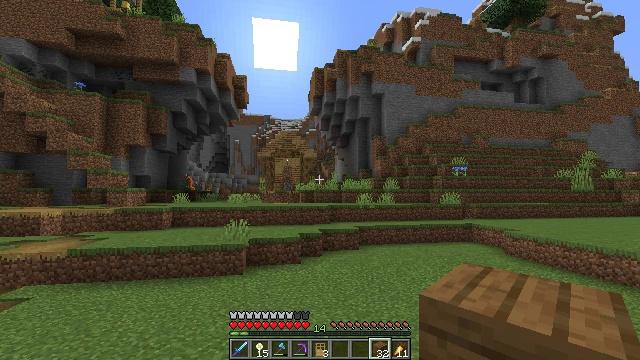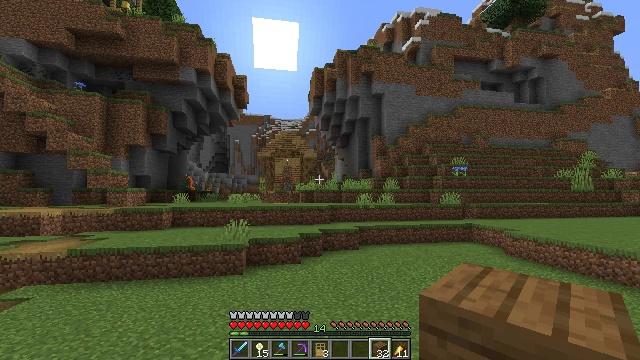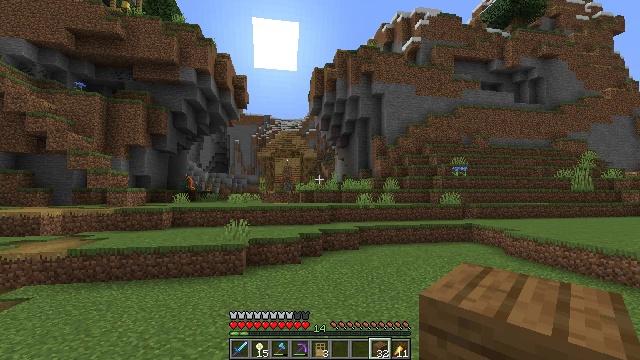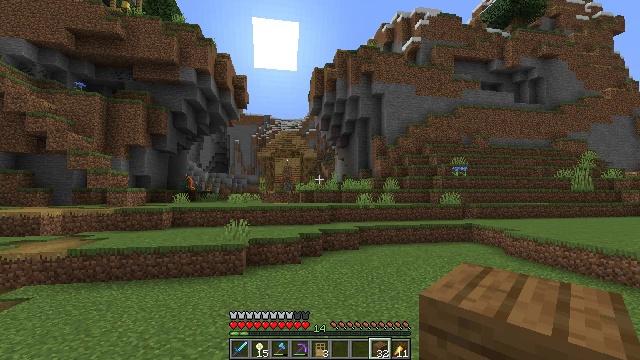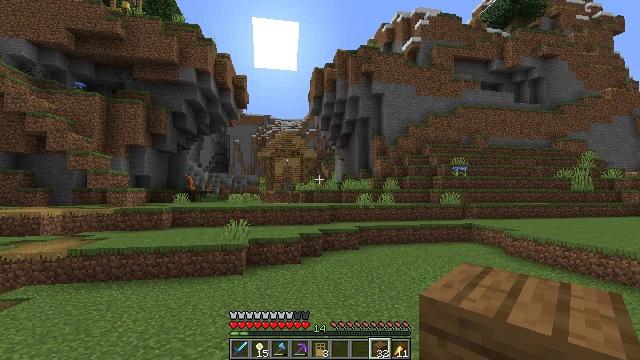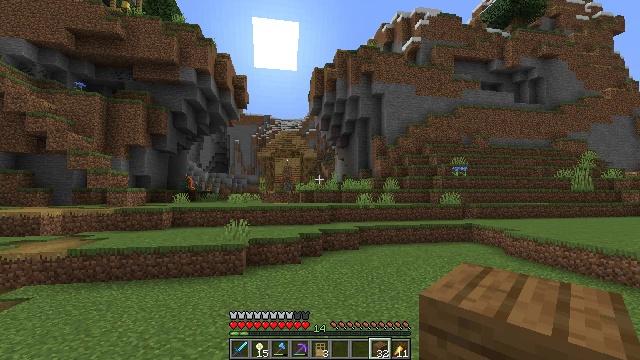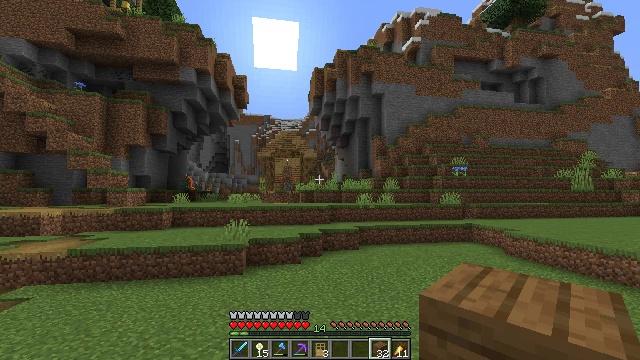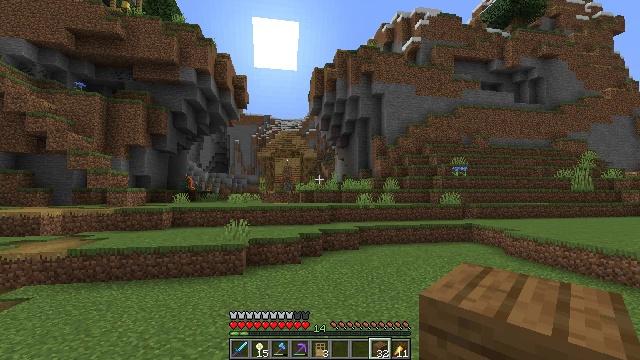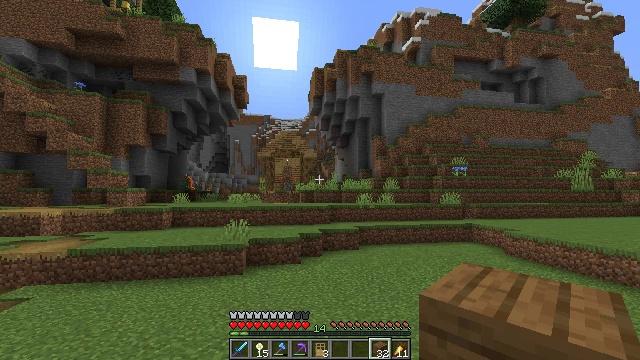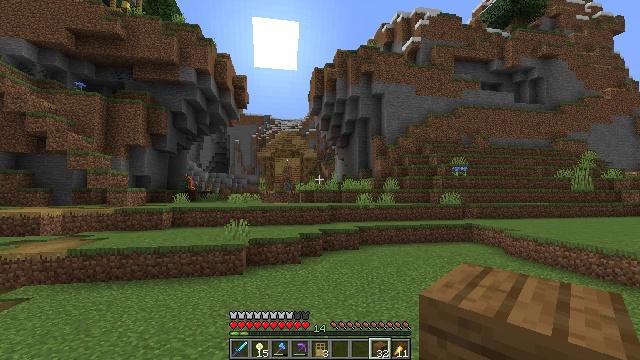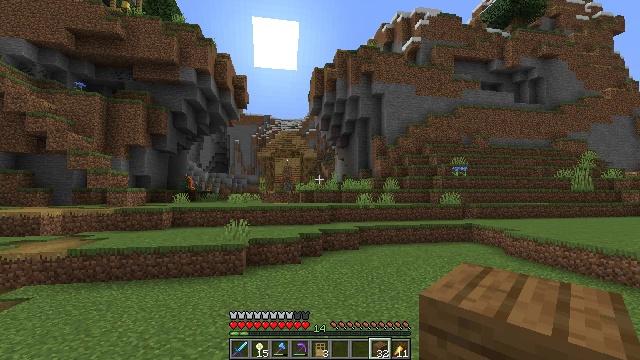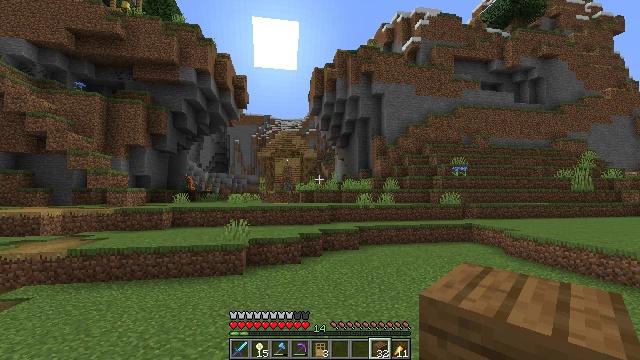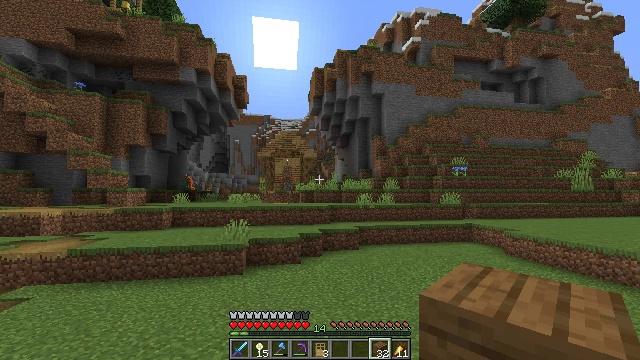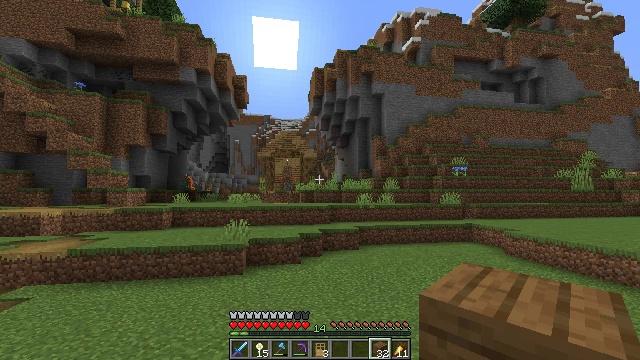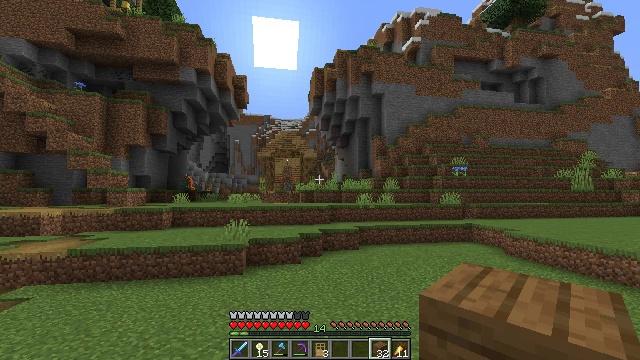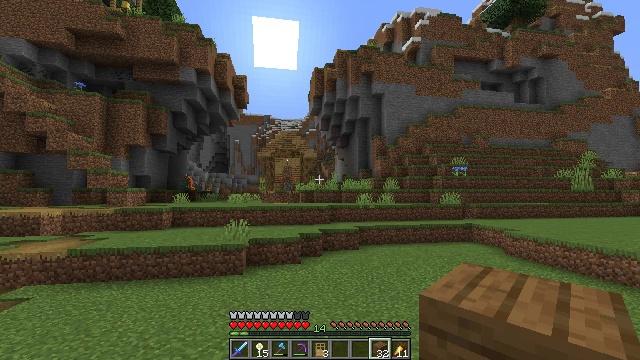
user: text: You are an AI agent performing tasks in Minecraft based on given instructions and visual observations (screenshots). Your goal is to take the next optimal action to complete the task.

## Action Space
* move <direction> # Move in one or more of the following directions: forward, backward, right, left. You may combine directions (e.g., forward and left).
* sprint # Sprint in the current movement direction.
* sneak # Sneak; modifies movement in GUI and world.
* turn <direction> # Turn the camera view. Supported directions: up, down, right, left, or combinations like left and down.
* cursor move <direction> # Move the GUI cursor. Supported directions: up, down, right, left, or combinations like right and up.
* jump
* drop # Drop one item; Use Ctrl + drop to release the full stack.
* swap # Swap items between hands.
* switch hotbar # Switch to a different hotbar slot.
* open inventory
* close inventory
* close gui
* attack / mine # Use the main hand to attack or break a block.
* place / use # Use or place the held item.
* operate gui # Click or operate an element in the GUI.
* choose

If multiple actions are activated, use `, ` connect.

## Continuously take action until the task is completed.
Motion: motion action
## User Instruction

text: Mine tall grass from the ground.
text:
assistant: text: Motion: no_op
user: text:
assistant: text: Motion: no_op
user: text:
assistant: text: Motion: no_op
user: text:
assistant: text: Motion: no_op
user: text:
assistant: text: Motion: no_op
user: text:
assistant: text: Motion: no_op
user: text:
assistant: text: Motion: no_op
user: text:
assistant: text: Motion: no_op
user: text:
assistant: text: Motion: no_op
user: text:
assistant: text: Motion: no_op
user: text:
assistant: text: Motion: no_op
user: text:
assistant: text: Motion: no_op
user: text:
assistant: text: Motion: no_op
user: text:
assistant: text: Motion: no_op
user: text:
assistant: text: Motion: no_op
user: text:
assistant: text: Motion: no_op
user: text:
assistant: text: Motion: no_op
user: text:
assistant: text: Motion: no_op
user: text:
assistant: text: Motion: no_op
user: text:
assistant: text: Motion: no_op
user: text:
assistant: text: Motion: no_op
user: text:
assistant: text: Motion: no_op
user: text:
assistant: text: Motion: no_op
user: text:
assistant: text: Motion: no_op
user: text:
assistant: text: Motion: no_op
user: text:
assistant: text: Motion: no_op
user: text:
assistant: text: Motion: no_op
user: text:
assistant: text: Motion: no_op
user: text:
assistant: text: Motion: no_op
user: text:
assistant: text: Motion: no_op